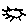
Label: sun